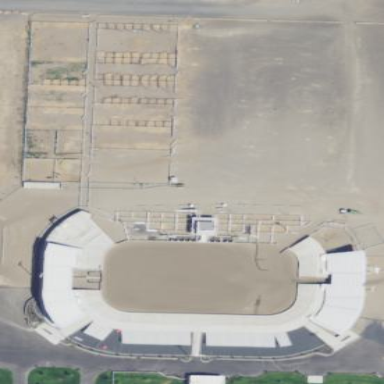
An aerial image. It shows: Stadium used for equestrian sports.